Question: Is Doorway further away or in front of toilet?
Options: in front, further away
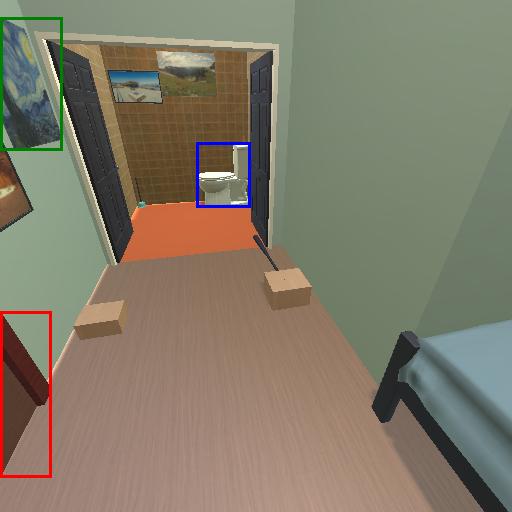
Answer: in front